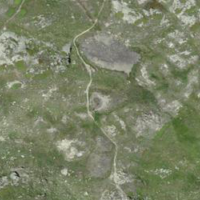
EUNIS habitat code: 31
Species observed at this site:
Oenanthe oenanthe
Linaria cannabina
Anthus spinoletta